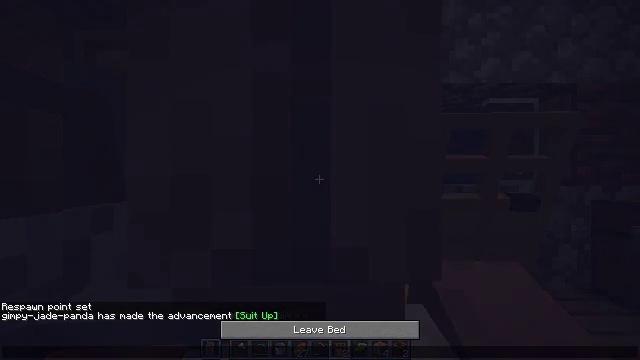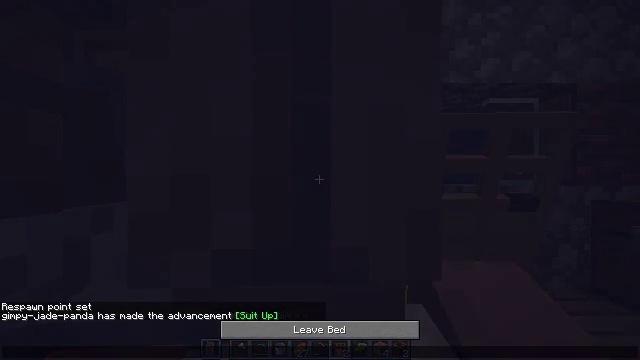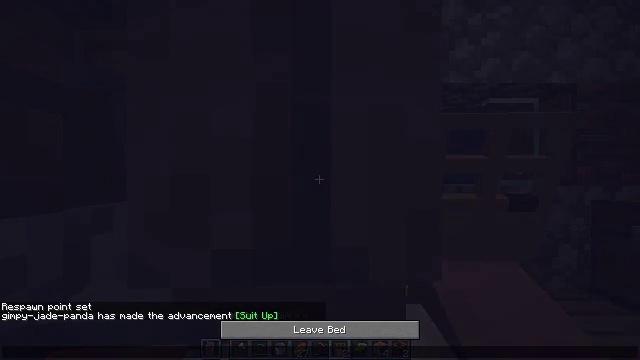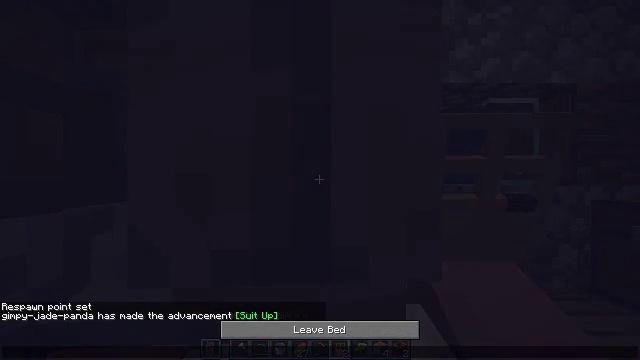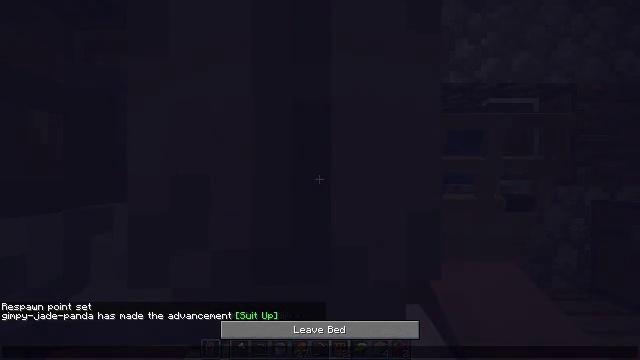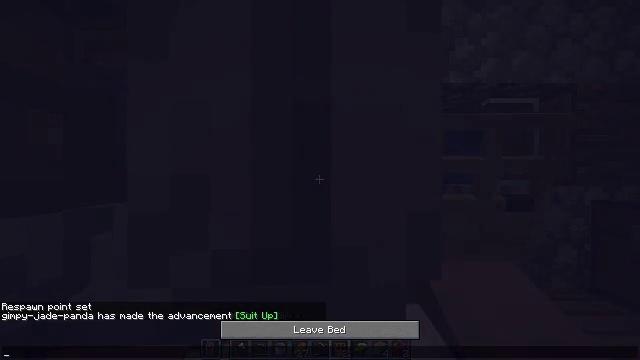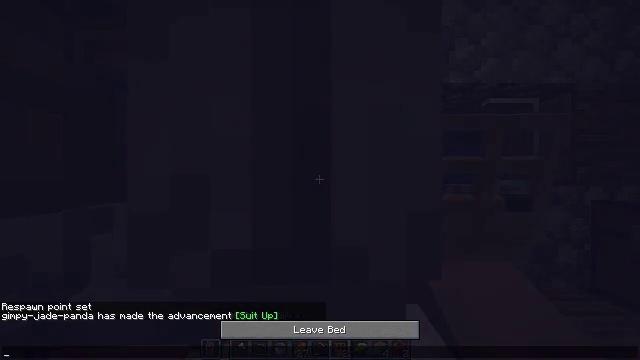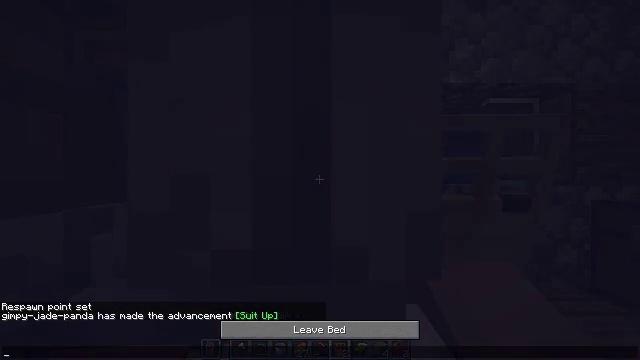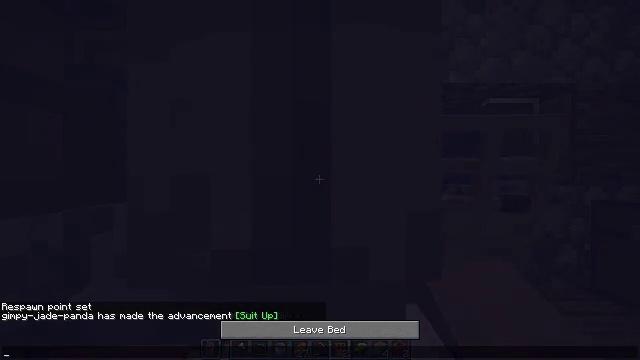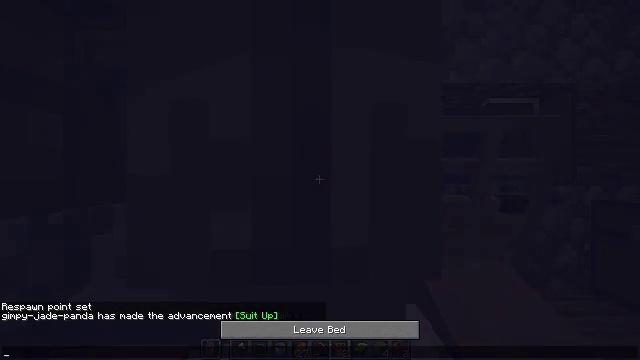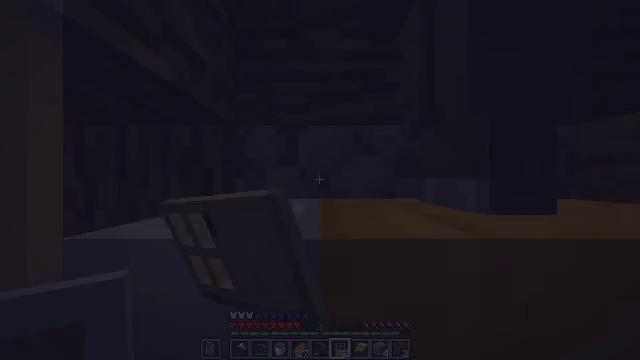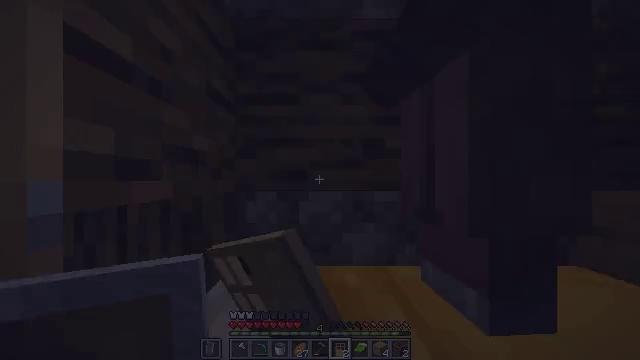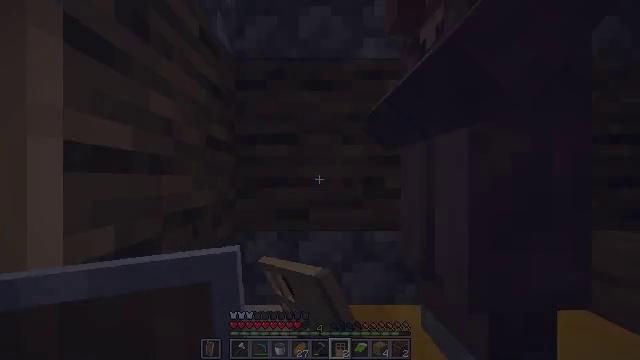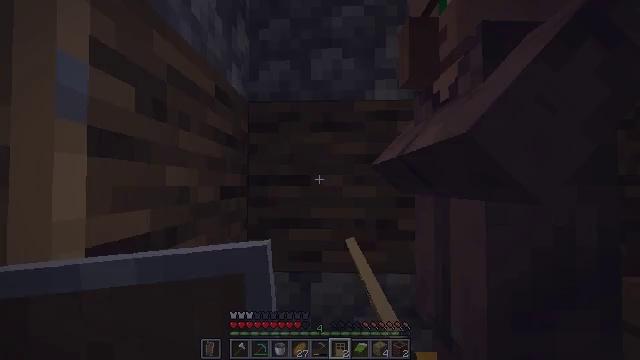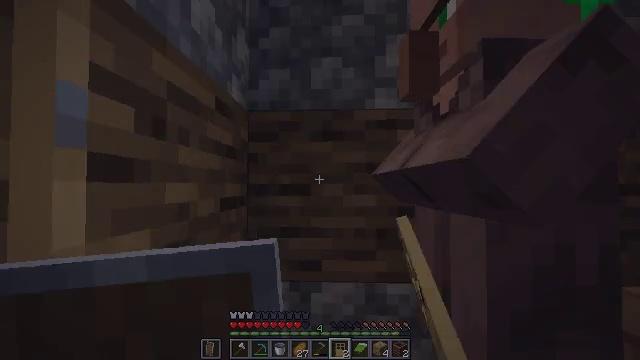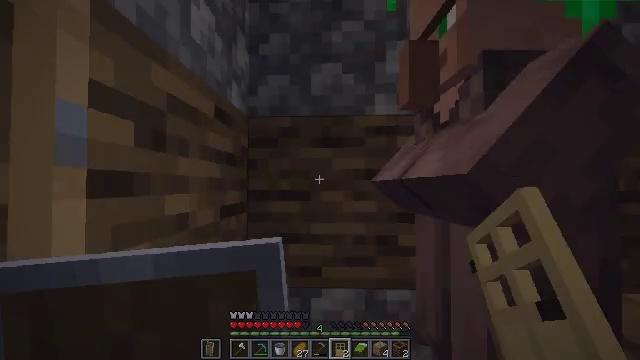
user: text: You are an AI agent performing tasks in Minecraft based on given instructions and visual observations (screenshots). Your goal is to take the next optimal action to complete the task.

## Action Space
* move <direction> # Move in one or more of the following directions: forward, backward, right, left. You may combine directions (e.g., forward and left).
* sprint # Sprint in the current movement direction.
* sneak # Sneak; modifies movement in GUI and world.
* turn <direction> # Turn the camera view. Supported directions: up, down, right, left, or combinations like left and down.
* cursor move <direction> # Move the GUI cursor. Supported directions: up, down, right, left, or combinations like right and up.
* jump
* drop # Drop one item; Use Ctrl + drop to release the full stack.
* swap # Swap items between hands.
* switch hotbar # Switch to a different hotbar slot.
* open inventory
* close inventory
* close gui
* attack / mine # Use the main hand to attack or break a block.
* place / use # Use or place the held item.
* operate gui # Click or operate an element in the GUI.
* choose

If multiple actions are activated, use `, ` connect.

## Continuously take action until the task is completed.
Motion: motion action
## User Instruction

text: Remove an oak door from the inventory.
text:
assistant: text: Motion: no_op
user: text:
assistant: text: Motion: no_op
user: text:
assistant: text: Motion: no_op
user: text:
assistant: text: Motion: no_op
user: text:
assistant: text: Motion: no_op
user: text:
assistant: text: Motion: no_op
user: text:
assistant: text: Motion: no_op
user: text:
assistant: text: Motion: no_op
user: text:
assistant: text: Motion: no_op
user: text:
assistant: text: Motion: no_op
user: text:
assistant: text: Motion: close gui
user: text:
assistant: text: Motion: no_op
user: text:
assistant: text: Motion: turn left and up
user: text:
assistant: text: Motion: no_op
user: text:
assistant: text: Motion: no_op
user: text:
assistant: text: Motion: no_op
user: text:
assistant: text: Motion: turn left and up
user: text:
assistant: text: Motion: turn right and up
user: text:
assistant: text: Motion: no_op
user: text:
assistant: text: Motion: no_op
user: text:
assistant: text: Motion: turn right and down
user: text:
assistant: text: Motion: turn right and down
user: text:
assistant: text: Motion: move right, turn right and down
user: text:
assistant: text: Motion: move right, turn right and down
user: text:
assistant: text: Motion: move right
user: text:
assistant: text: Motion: move right
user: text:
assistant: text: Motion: no_op
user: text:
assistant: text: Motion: turn down
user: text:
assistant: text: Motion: turn left and down
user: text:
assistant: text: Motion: no_op